Question: I am trying to get this code working: <URL>
Even though the library is present in the project folder. I have already tried to clean and build the project but that does not work. No jar is provided by Quickblox in the sample. It is just present in the folder.
Both these cannot be resolved:
'''
import com.handmark.pulltorefresh.library.PullToRefreshBase;
import com.handmark.pulltorefresh.library.PullToRefreshListView;
'''

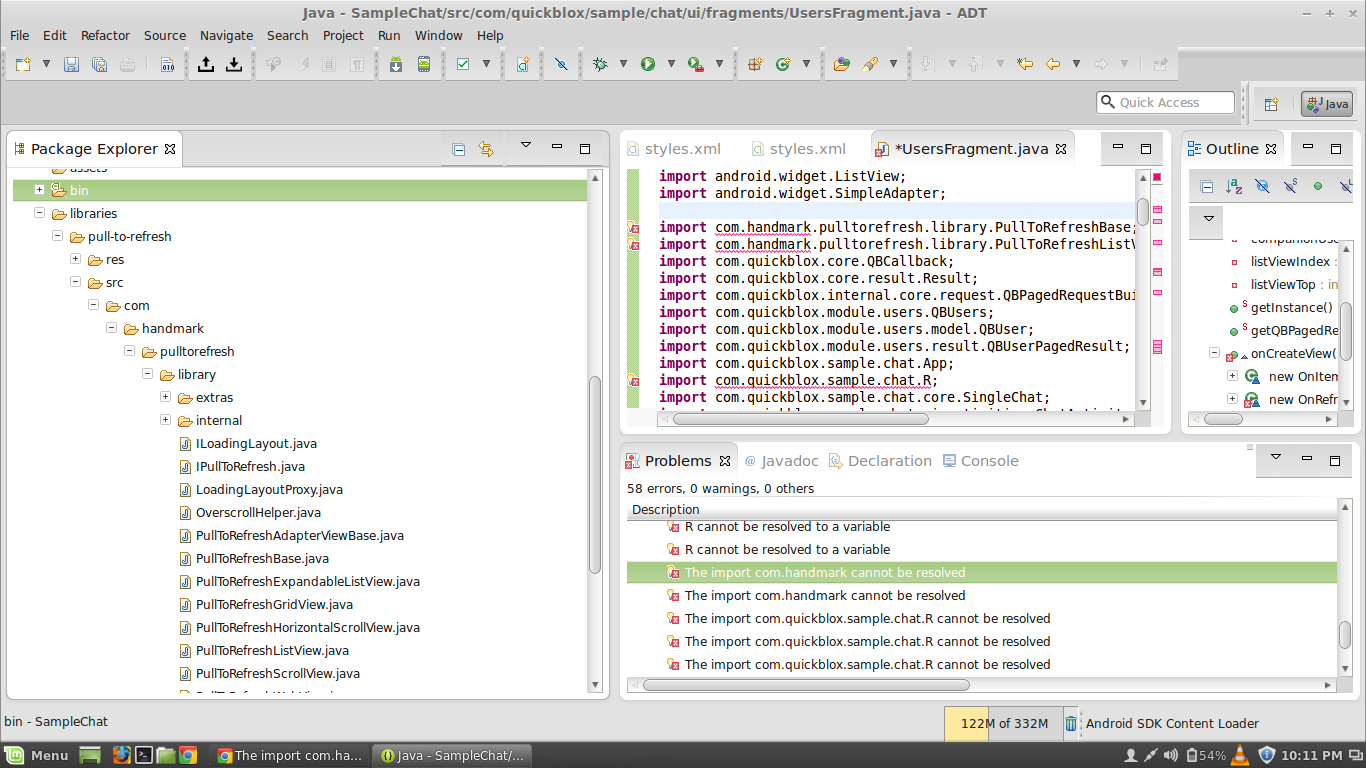
Answer: The PullToRefresh library is a <URL>. These Library Projects need to be imported projects into the workspace, and then your app must identify the project as a library to reference it.
<URL>
Here is another post explaining how to import these projects into your workspace:
<URL>